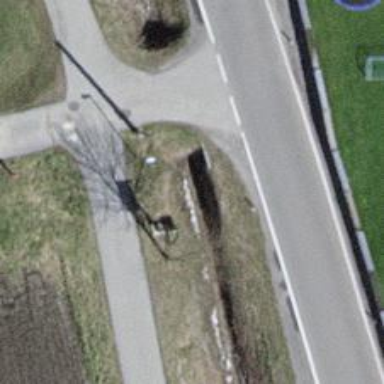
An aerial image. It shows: Historic wayside cross.